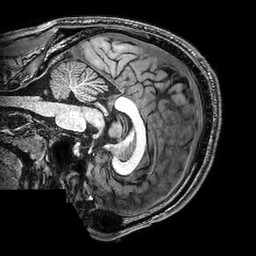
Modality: T1w
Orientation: sagittal
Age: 31
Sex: male
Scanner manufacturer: philips
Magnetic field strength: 3 T
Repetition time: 0.008254 s
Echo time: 0.0038 s